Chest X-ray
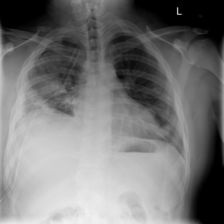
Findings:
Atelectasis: negative
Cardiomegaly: negative
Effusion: negative
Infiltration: negative
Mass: negative
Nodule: negative
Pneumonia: negative
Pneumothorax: positive
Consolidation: negative
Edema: negative
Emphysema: negative
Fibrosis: negative
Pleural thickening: negative
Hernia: negative